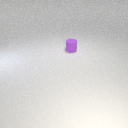
small purple rubber cylinder